Question: I have script tied to Google sheet that collects data from 3 columns (date, userID, value) on the sheet and pass them to object that is then fetched to Firebase DB.

The script correctly push the object into Firebase but I have troubles to achieve structure of data object that I need (so the nodes are correctly structured in Firebase). In the "date" column in the sheet I have date under which I want to group userID:value pair but when I iterate over rows in the sheet it only stores last userID:value pair with given date and not all.
My code:
'''
function writeValues() {
// Database reference
const databaseURL = "https://sampledatabaseURL.firebaseio.com/"
const token = ScriptApp.getOAuthToken();
// Get spreadsheet, range of data and all values within
var spreadSheet = SpreadsheetApp.getActiveSpreadsheet();
var sheet = spreadSheet.getSheetByName("test");
const range = sheet.getDataRange();
const allValues = range.getValues();
// Get indexes for headers in columns
const headers = {};
allValues[0].forEach(function (value, index) {
headers[value] = index
});
const dbData = {};
allValues.forEach(function (row, index) {
if (index === 0) { return } // skip header row
dbData[row[headers.date]] = {
[row[headers.userID]] : row[headers.value]
}
})
const url = databaseURL + "/test.json?access_token=" + encodeURIComponent(token)
const response = UrlFetchApp.fetch(url, {
method: 'put',
payload: JSON.stringify(dbData)
})
Logger.log(response.getResponseCode());
}
'''
Output JSON file it produces and that's fetched to Firebase:
'''
{
"20180118" : {"userID2" : "value2"},
"20200705" : {"userID4" : "value4"},
"20210324" : {"userID6" : "value6"}
}
'''
Desired output structure:
'''
{
"20180118" : {"userID1" : "value1", "userID2" : "value2"},
"20200705" : {"userID3" : "value3", "userID4" : "value4"},
"20210324" : {"userID5" : "value5", "userID6" : "value6"}
}
'''
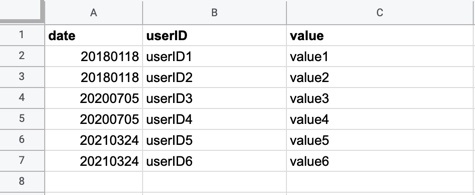
Answer: I believe your goal as follows.
- You want to achieve the following situation.- From: This image is from your question.- To: You want to retrieve the following output as the value of 'dbData'.'''
{
"20180118" : {"userID1" : "value1", "userID2" : "value2"},
"20200705" : {"userID3" : "value3", "userID4" : "value4"},
"20210324" : {"userID5" : "value5", "userID6" : "value6"}
}
'''
In this case, how about the following modidfication? When your script is modified, it becomes as follows.
### From:
'''
const allValues = range.getValues();
// Get indexes for headers in columns
const headers = {};
allValues[0].forEach(function (value, index) {
headers[value] = index
});
const dbData = {};
allValues.forEach(function (row, index) {
if (index === 0) { return } // skip header row
dbData[row[headers.date]] = {
[row[headers.userID]] : row[headers.value]
}
})
'''
### To:
'''
const [, ...values] = range.getValues();
const dbData = values.reduce((o, [a,b,c]) => {
if (!o[a]) o[a] = {};
o[a][b] = c;
return o;
}, {});
console.log(dbData)
'''
- 'dbData'
### Reference:
- <URL>